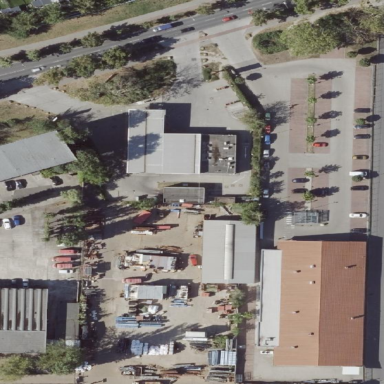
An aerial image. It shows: Retail area.